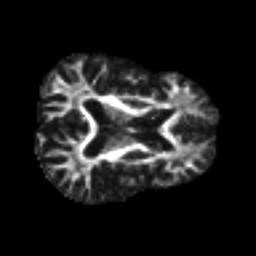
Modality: FA
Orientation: axial
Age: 41
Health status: ill
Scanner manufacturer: philips
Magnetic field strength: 3 T
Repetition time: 9 s
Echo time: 0.127 s